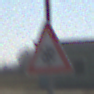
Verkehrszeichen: SchneeOderEisglaette
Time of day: Midday
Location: Outdoor (Suburban)
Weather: PartlyCloudy
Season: NotSpecified
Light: Natural